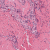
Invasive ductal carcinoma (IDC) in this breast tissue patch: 0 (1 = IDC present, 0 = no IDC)